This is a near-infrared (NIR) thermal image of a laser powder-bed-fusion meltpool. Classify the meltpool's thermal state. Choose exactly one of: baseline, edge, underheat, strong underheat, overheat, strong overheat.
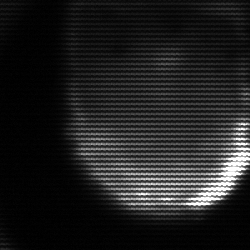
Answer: edge